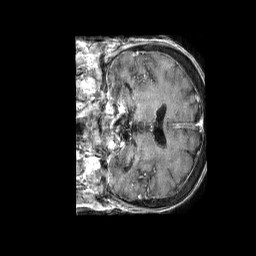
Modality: T1w
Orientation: coronal
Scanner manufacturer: philips
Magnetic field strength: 1.5 T
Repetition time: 0.00764 s
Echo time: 0.003473 s